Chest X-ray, PA view. Patient: 36 years old, sex M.
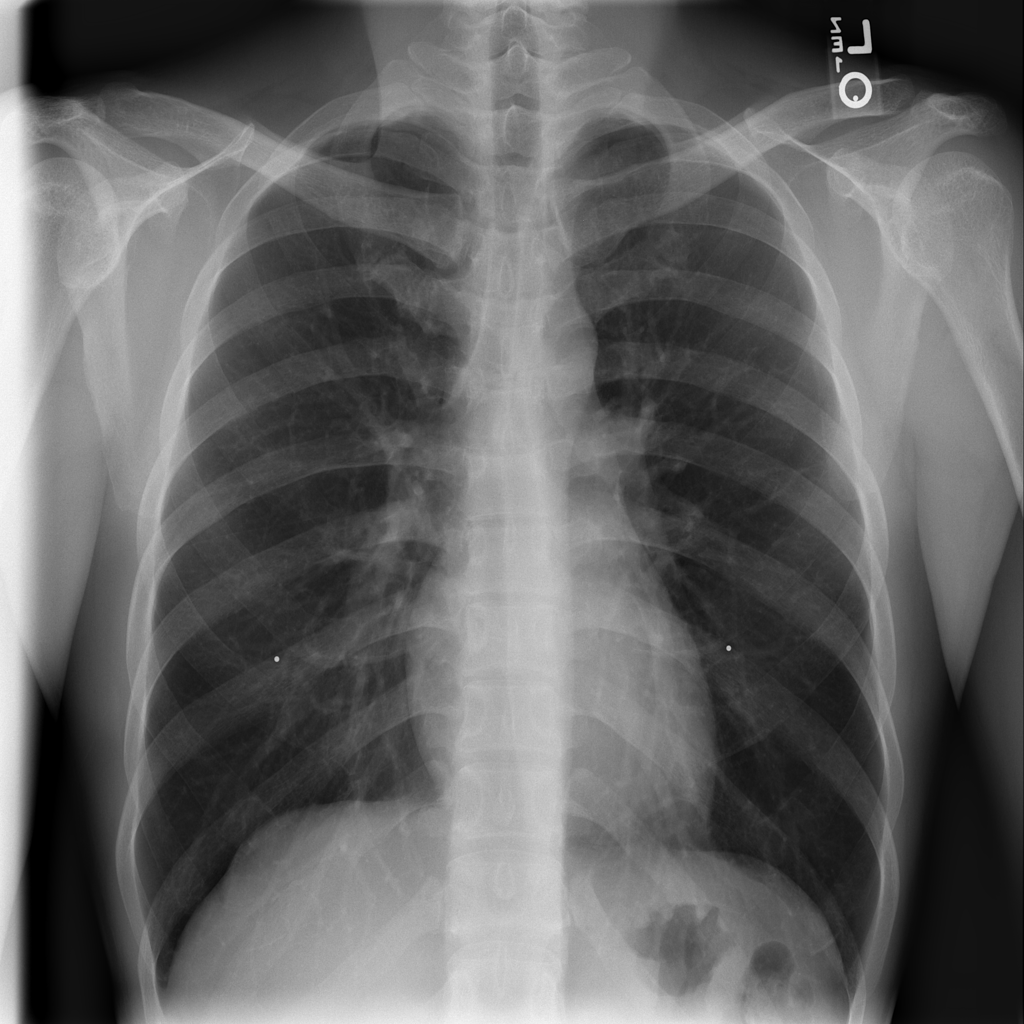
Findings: No Finding